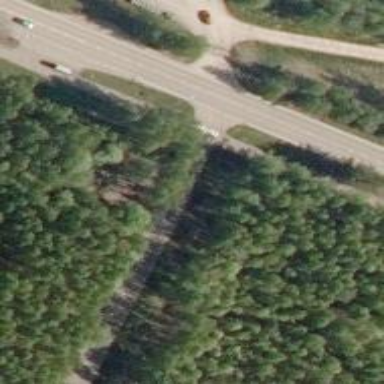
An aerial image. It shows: Asphalt service road.